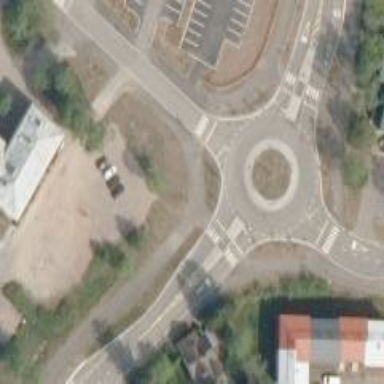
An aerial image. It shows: Tertiary road that leads to roundabout.